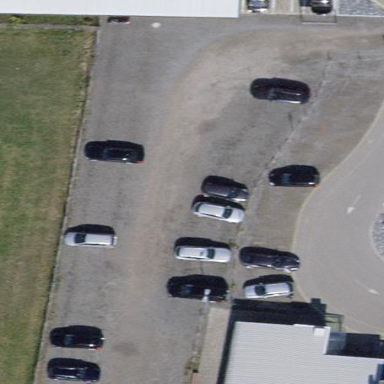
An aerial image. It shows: Street side parking area.